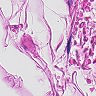
Metastatic tissue present: no